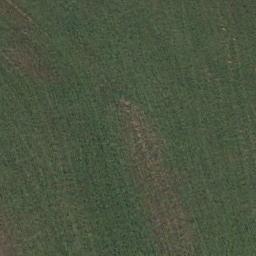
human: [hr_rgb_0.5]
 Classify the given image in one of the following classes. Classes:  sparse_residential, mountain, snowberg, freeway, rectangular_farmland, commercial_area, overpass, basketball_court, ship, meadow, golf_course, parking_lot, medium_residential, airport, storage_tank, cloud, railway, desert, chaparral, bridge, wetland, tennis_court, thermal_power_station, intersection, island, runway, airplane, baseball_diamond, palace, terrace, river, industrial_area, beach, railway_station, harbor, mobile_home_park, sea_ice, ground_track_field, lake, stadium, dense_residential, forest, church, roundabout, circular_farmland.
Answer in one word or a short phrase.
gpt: meadow